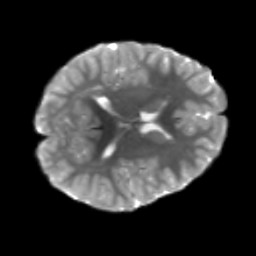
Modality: T2w
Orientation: axial
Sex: male
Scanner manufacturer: siemens
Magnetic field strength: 3 T
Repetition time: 3.7 s
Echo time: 0.08 s